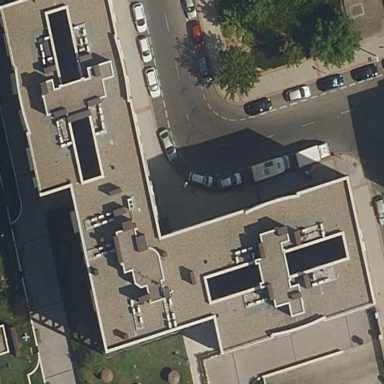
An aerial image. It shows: Residential building.